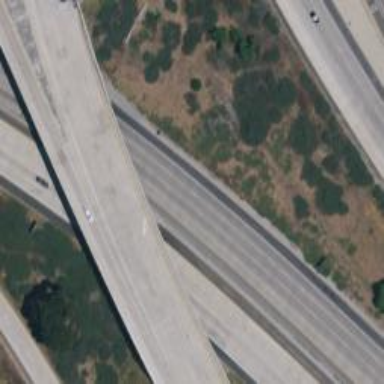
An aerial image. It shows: Motorway bridge.